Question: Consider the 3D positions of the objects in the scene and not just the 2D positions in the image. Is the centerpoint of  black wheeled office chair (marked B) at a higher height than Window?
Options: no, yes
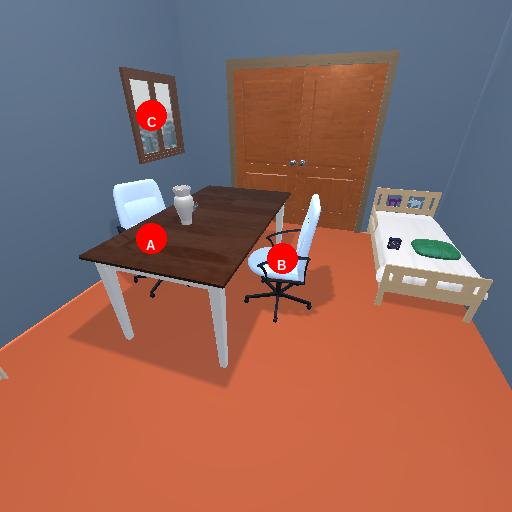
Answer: no